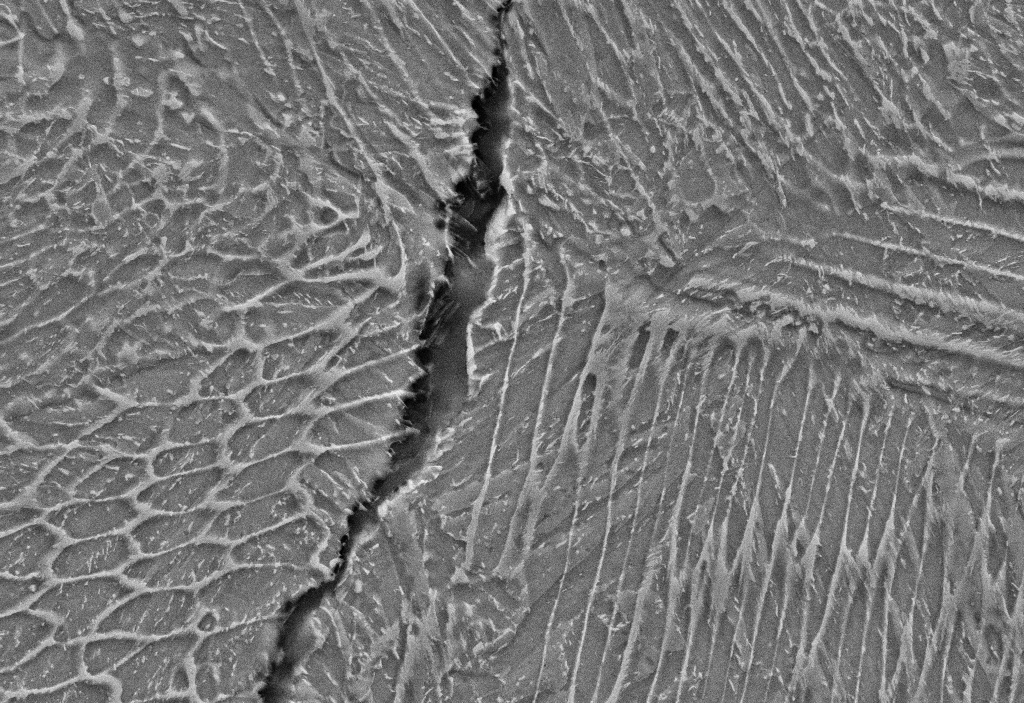
SEM micrograph, magnification: 10000x, scale bar: 2 µm
Phase areas (pixels) — Matrix: 282994; Austenite: 391703; Martensite/Austenite: 20969; Precipitate: 0; Defect: 24206; total: 719872